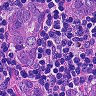
Metastatic tissue present: yes